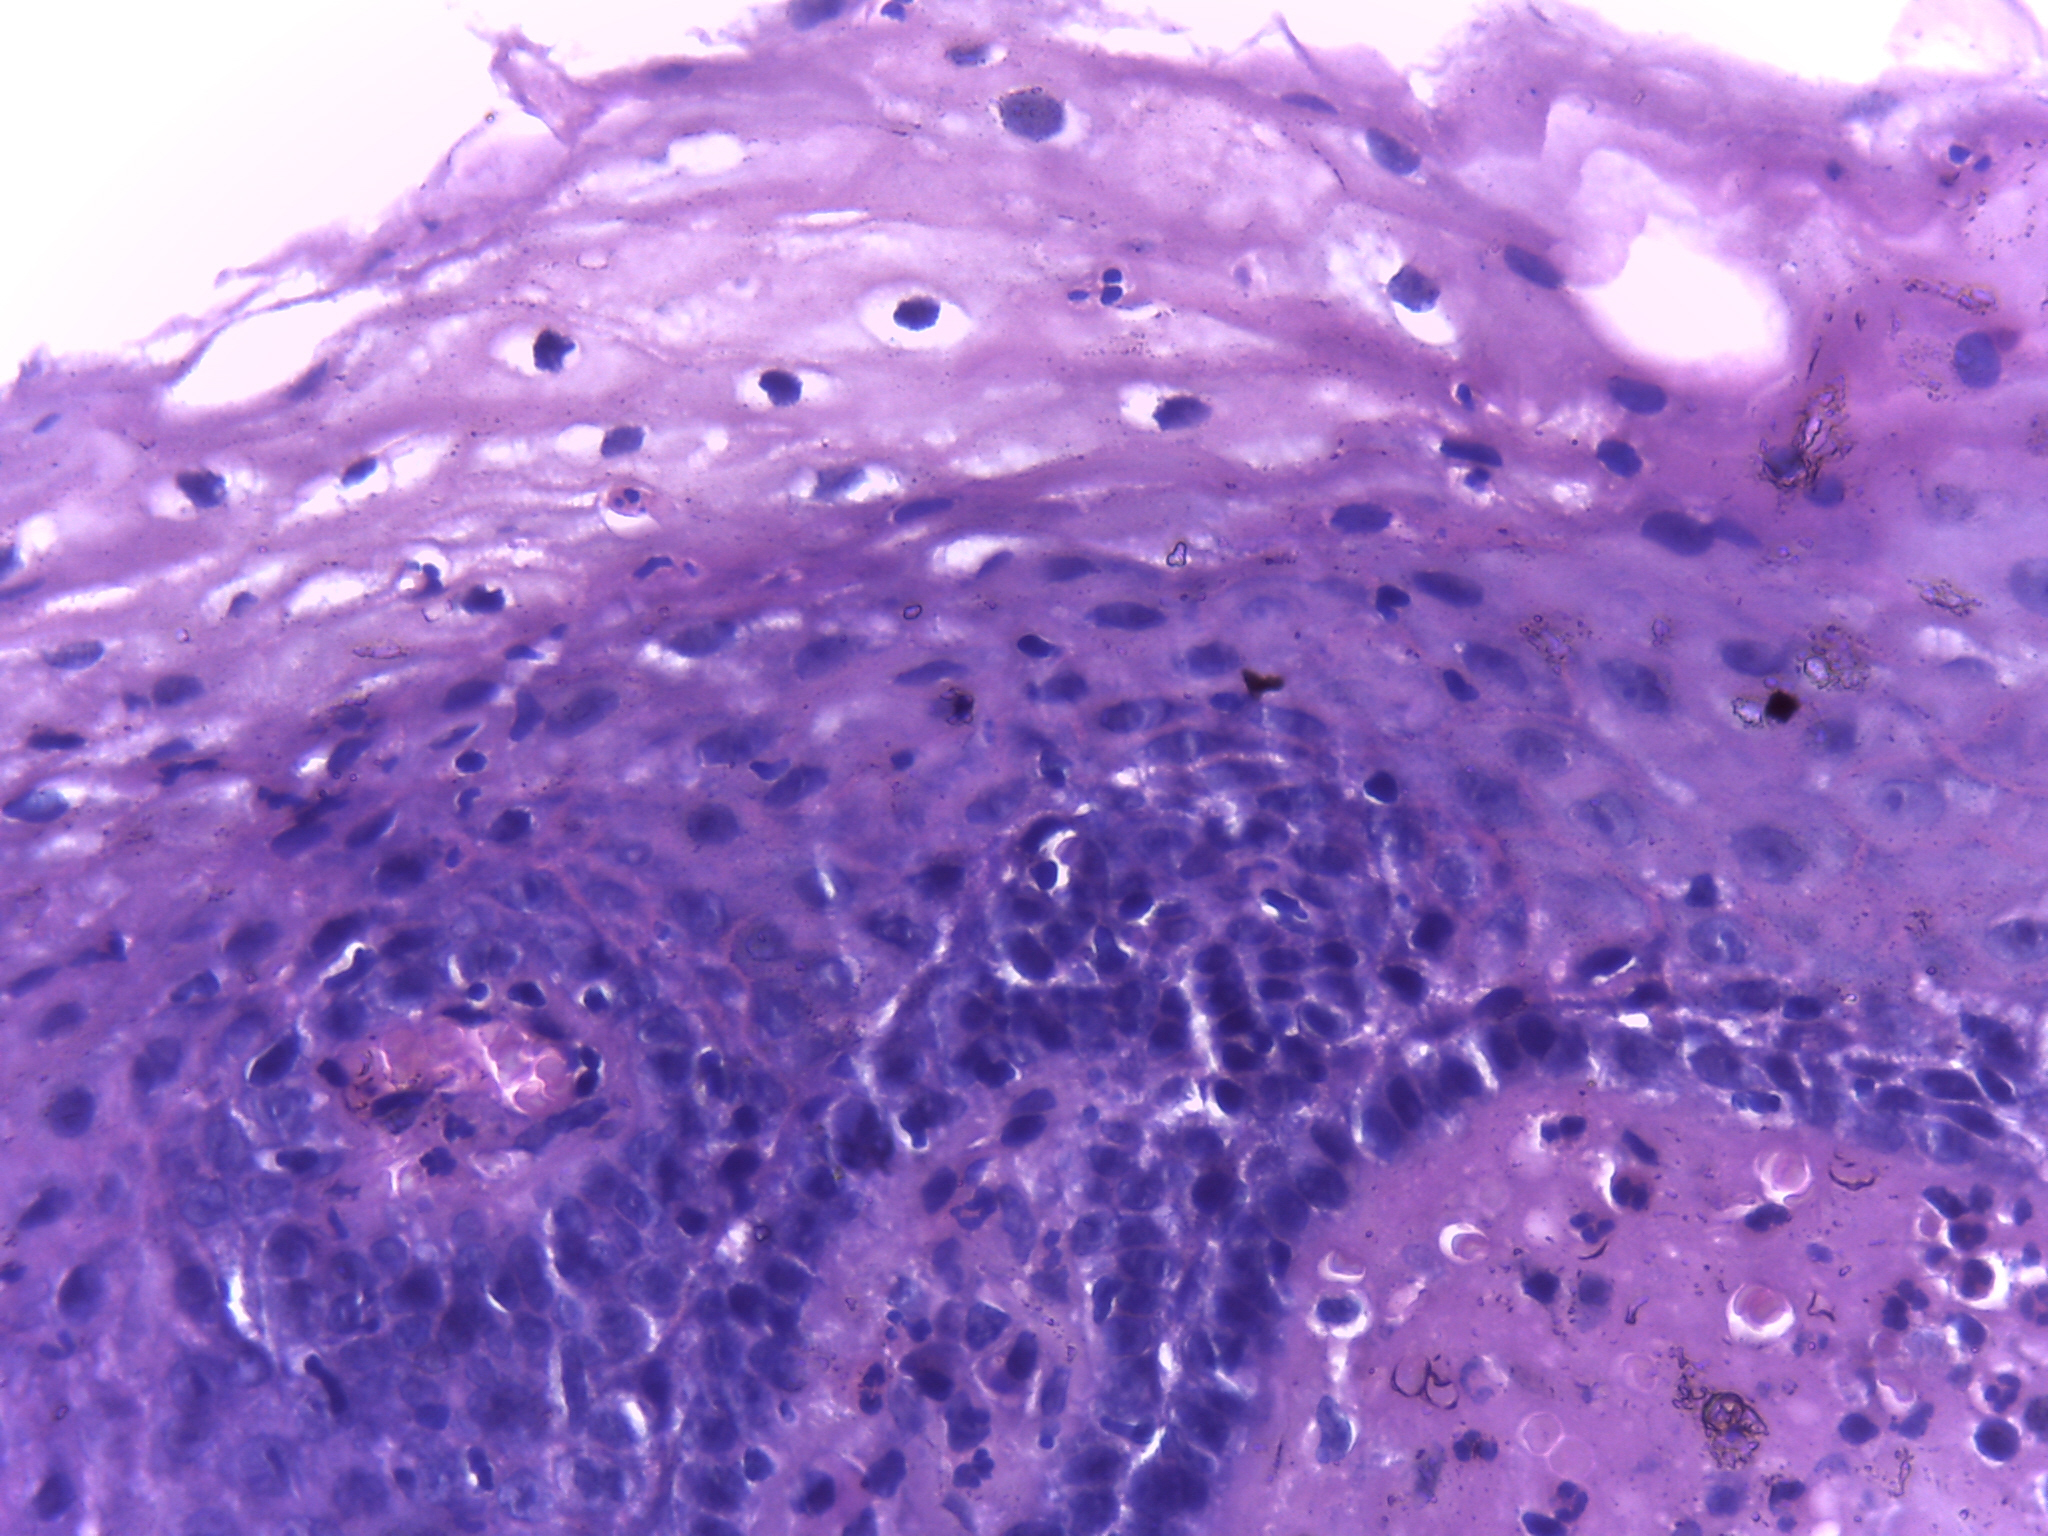
Diagnosis: OSCC